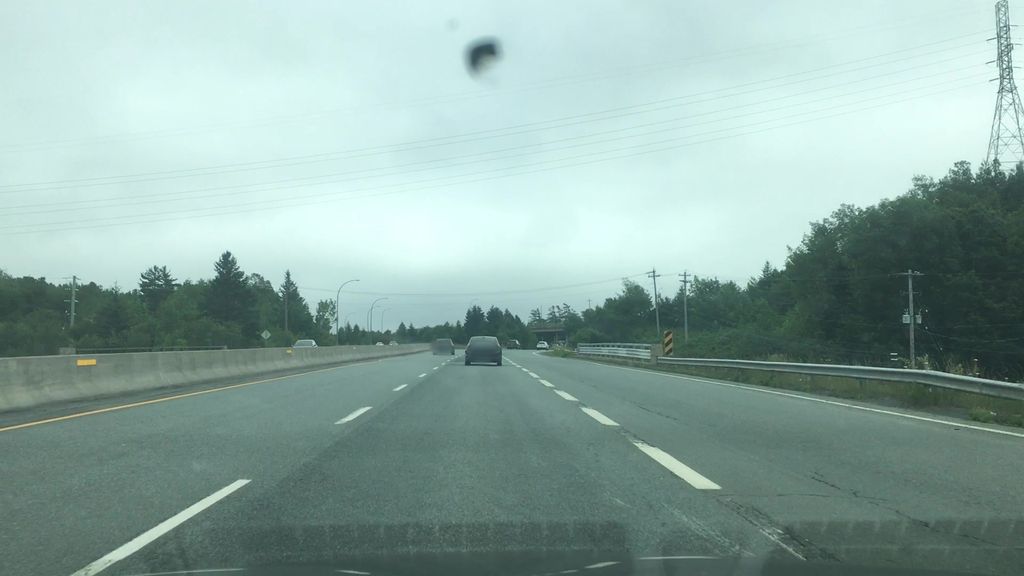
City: halifax